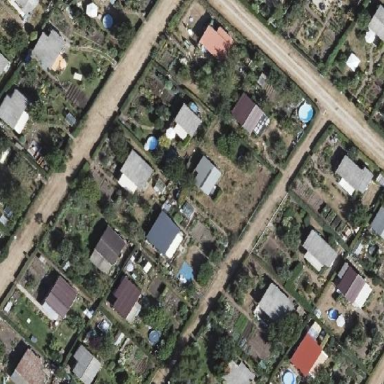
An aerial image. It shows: Plot within allotments.